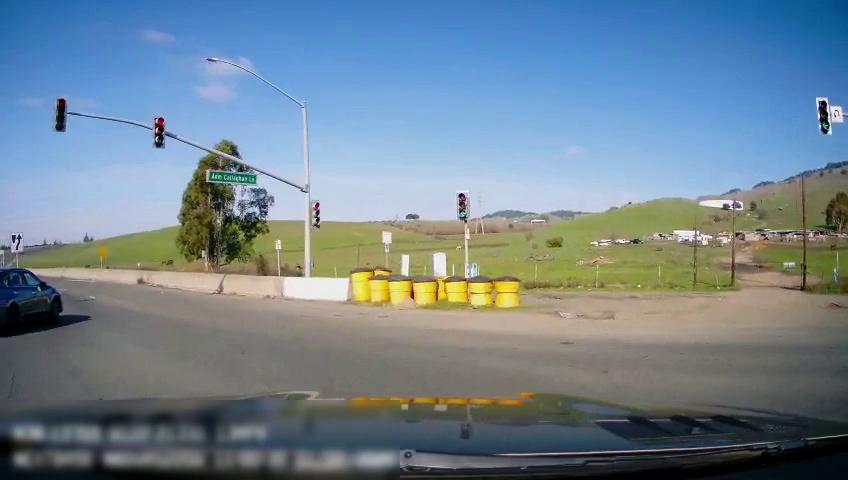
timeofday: Day
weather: Sunny
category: Drivable Space
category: Vehicles | Car
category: Traffic | Lights
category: Traffic | Lights
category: Traffic | Signs
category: Traffic | Lights
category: Traffic | Lights
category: Traffic | Lights
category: Traffic | Signs
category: Traffic | Signs
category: Traffic | Signs
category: Traffic | Signs
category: Traffic | Signs